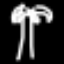
Label: palm tree